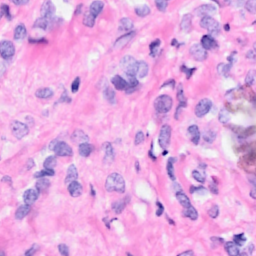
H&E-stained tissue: Breast